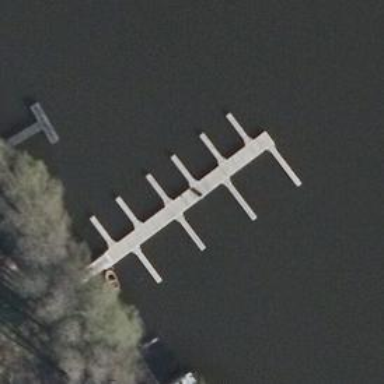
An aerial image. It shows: Man-made pier.